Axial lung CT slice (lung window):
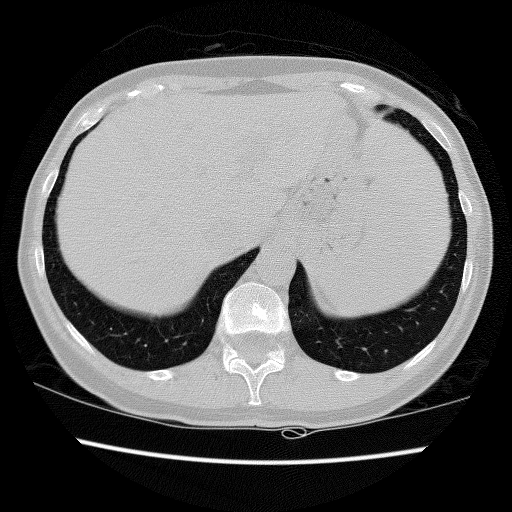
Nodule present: no